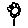
Label: flower